Interaction volume radius: 5 \u00c5
Interaction volume height: 15 \u00c5
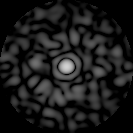
Disorder parameter: 0.7492